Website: macys
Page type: customer-info-address
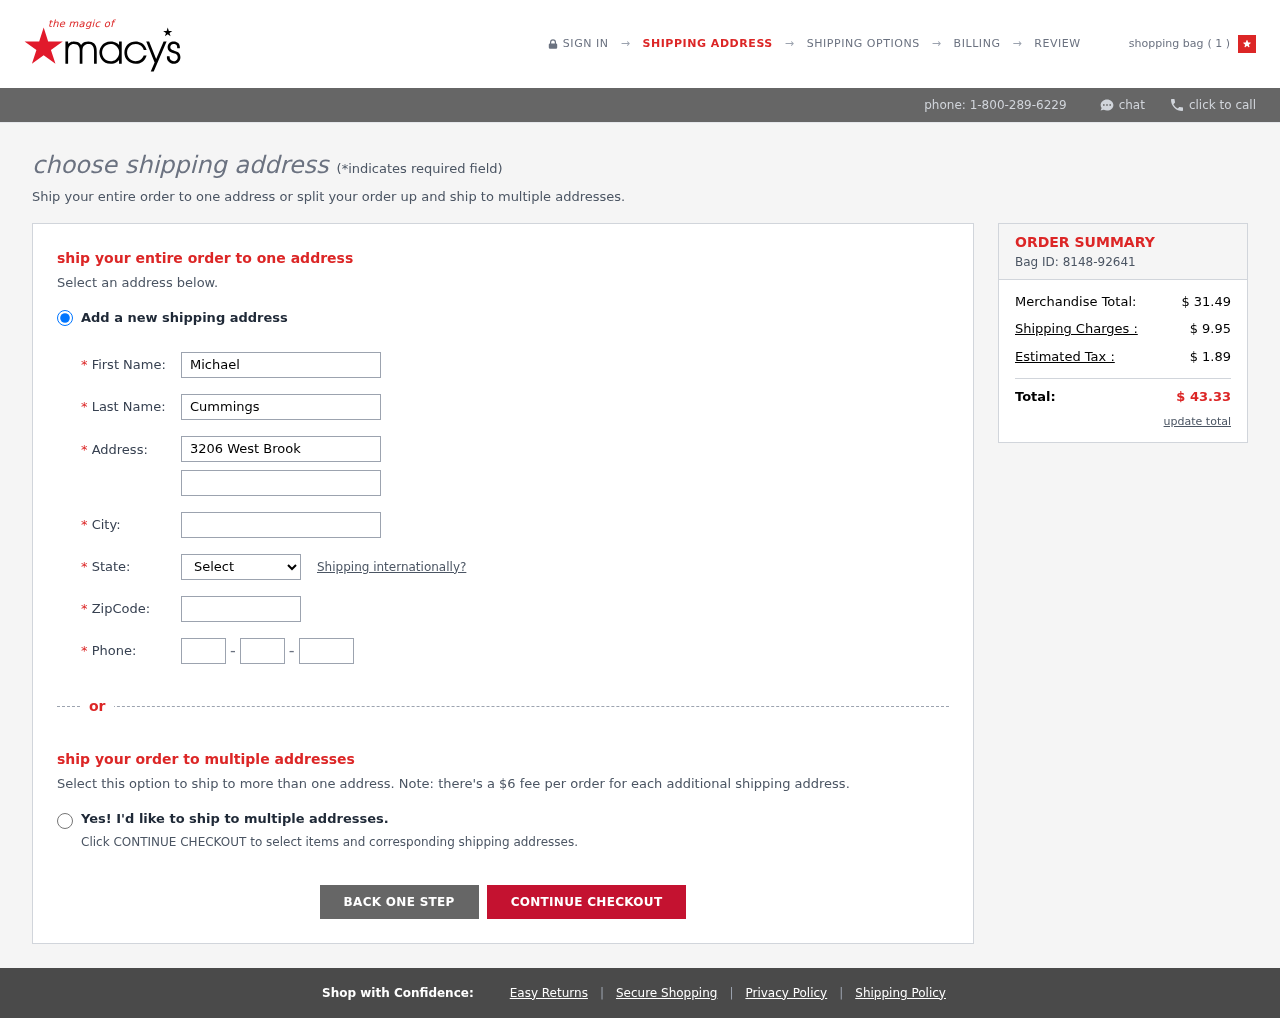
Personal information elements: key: PII_CITY
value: Bradfordtown
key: PII_FIRSTNAME
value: Michael
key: PII_LASTNAME
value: Cummings
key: PII_PHONE_AREA
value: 596
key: PII_PHONE_PREFIX
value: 911
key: PII_PHONE_SUFFIX
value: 9583
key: PII_POSTCODE
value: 68627
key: PII_STATE_ABBR
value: NC
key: PII_STREET
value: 3206 West Brook
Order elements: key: ORDER_NUM_ITEMS
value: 1
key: ORDER_ID
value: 8148-92641
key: ORDER_SUBTOTAL
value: $ 31.49
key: ORDER_SHIPPING_COST
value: $ 9.95
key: ORDER_TAX
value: $ 1.89
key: ORDER_TOTAL
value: $ 43.33